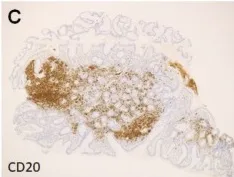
Pathological images of Case 2. (c) Positive for CD20.
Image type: pathology (immunostaining)